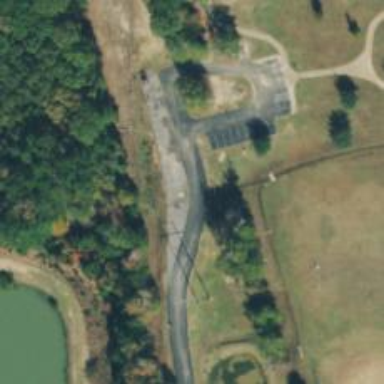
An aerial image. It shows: Asphalt service road.